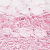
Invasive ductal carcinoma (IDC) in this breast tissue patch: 0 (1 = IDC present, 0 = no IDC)